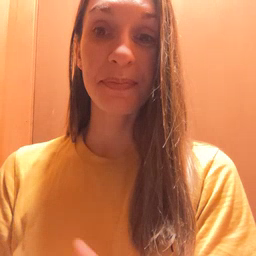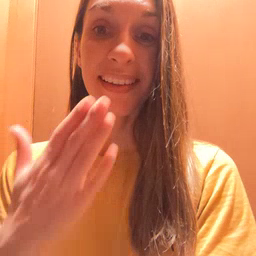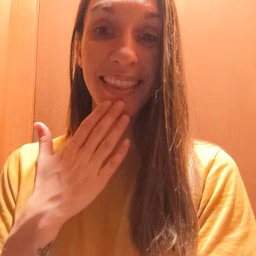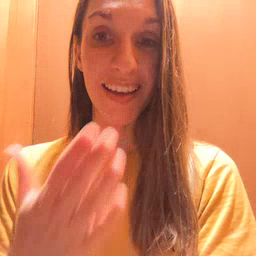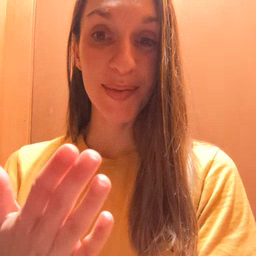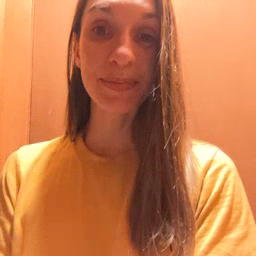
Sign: thankyou